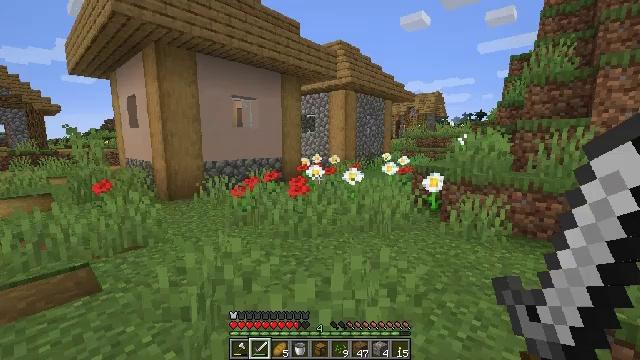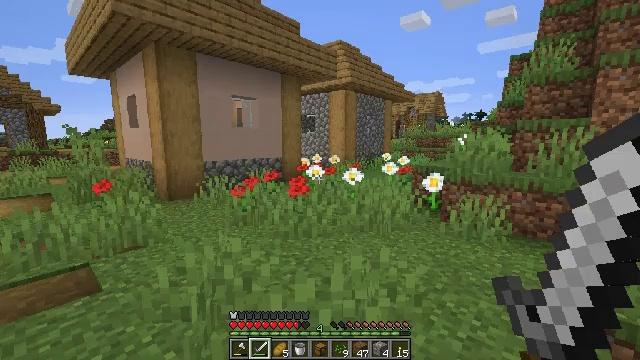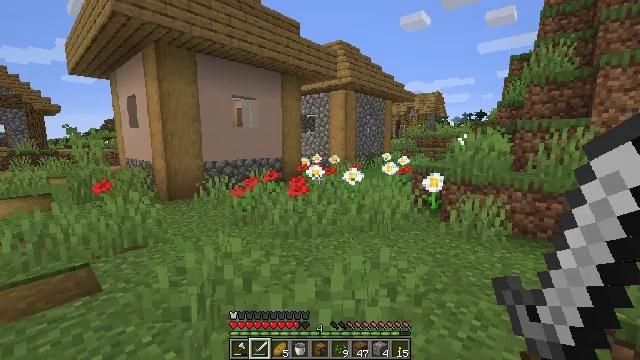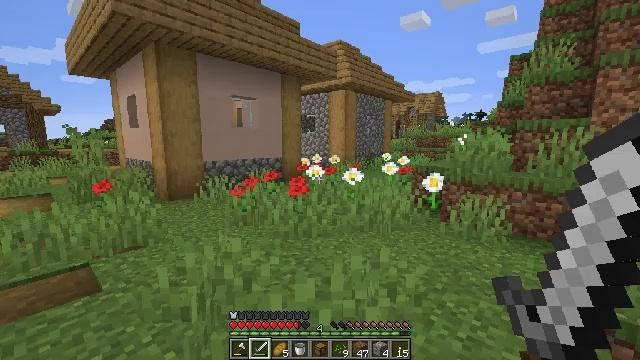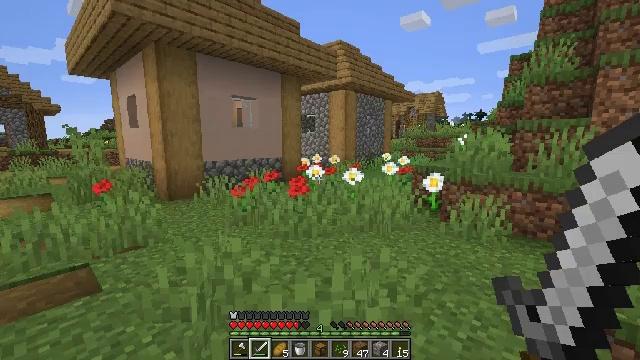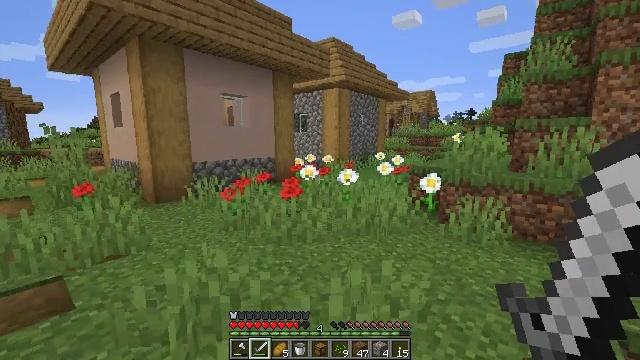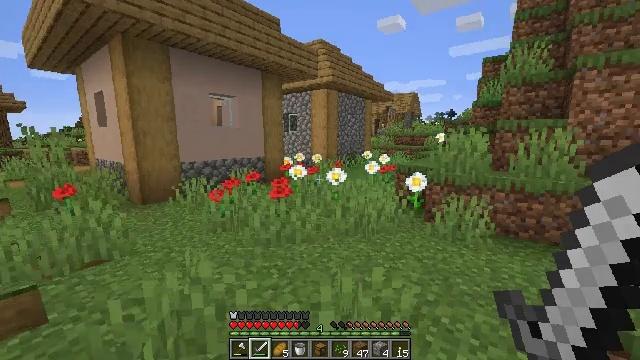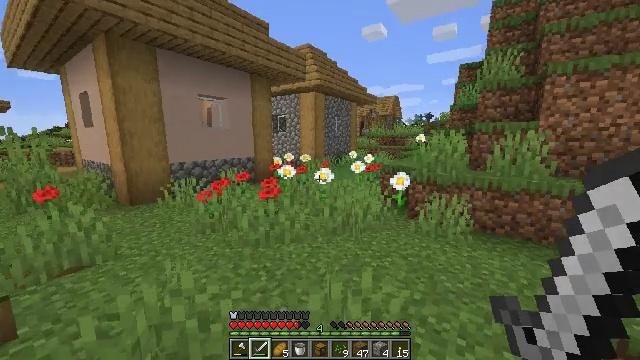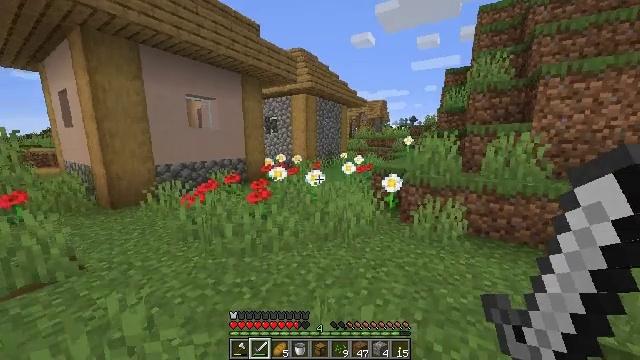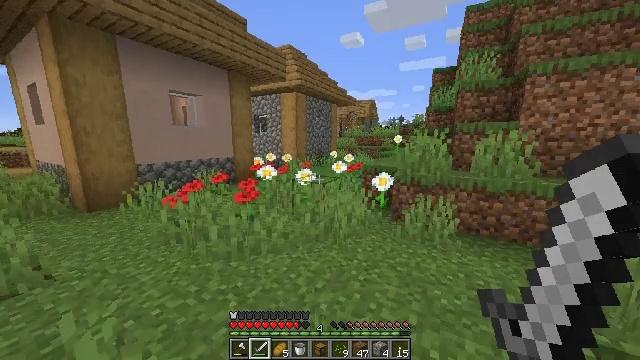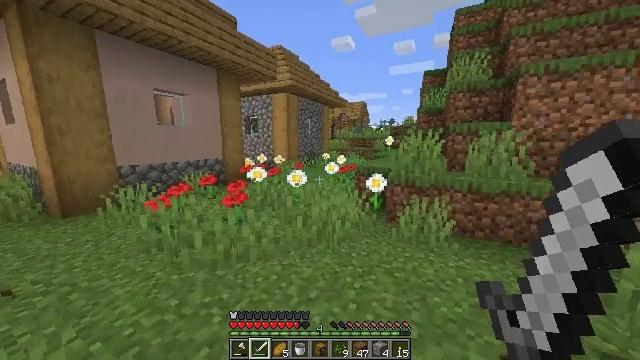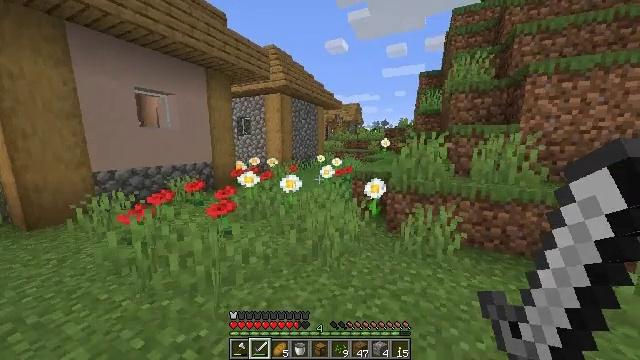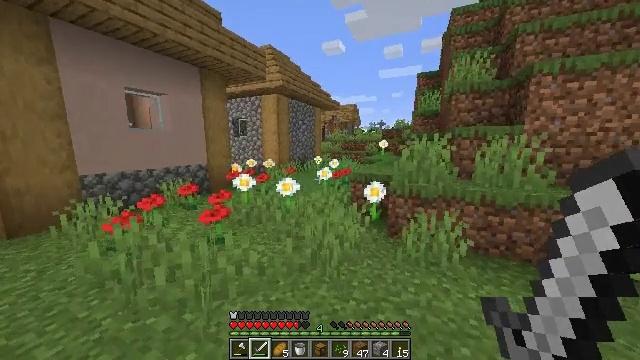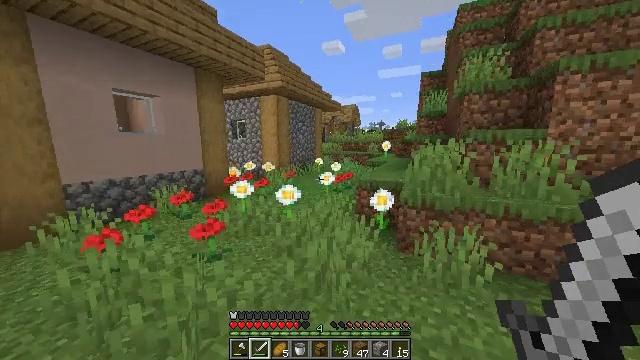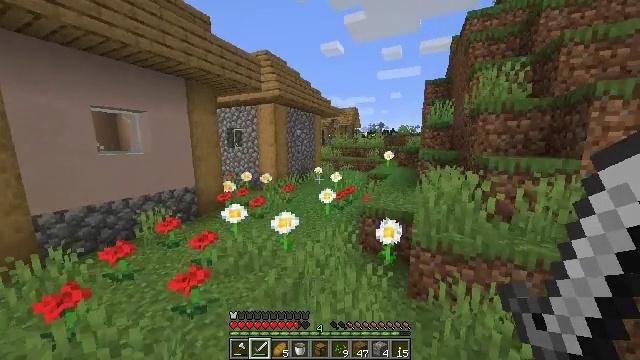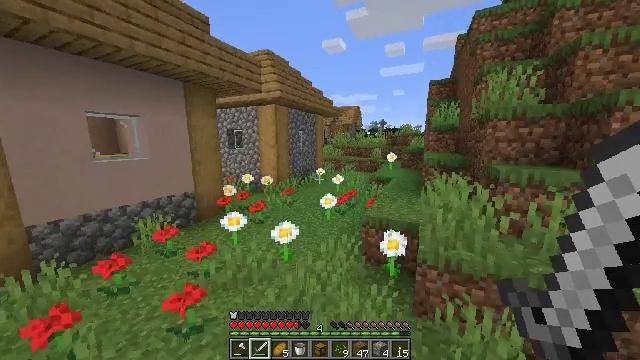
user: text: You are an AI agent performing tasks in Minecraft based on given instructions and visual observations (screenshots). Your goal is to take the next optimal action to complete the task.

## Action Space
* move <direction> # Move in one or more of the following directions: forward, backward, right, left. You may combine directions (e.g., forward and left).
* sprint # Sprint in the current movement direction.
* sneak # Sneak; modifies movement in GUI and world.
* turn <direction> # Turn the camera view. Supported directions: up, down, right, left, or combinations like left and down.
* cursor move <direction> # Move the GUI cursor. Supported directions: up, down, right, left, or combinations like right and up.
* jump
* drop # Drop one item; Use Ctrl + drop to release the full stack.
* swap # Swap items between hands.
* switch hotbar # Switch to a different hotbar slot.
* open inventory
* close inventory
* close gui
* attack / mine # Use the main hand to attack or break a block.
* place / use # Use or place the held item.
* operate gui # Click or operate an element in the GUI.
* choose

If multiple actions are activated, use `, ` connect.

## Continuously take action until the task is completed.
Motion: motion action
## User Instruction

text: Drop an iron sword.
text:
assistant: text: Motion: close gui
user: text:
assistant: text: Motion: open inventory
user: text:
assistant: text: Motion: open inventory
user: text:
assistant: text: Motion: move forward
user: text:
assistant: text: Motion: move forward, sprint, turn right
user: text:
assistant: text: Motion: move forward, sprint, turn right
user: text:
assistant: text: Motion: move forward, sprint, turn right
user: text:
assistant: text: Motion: move forward, sprint, turn right
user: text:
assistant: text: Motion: move forward, sprint, turn right
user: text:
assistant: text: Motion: move forward, sprint, turn right
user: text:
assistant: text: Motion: move forward, sprint, turn right
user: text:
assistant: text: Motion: move forward, sprint
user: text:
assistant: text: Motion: move forward, sprint, jump
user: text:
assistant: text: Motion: move forward, sprint, jump
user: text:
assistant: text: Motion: move forward, sprint, jump
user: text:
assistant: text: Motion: move forward, sprint, jump
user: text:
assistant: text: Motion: move forward, sprint, turn left, jump
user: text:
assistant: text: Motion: move forward, sprint, turn left, jump
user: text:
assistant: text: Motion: move forward, sprint, turn left
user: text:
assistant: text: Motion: move forward, sprint, turn left
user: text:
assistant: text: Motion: move forward, sprint, turn left
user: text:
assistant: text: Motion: move forward, sprint, turn left
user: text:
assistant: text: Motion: move forward, sprint, turn left and up
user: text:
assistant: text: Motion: move forward, sprint, turn left
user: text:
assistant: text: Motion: move forward, sprint, turn left, jump
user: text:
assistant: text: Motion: move forward, sprint, jump
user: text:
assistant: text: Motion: move forward, sprint, jump
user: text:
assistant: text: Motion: move forward, sprint, jump
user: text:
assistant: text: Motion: move forward, sprint, turn left and down, jump
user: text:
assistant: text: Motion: move forward, sprint, turn left, jump